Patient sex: F
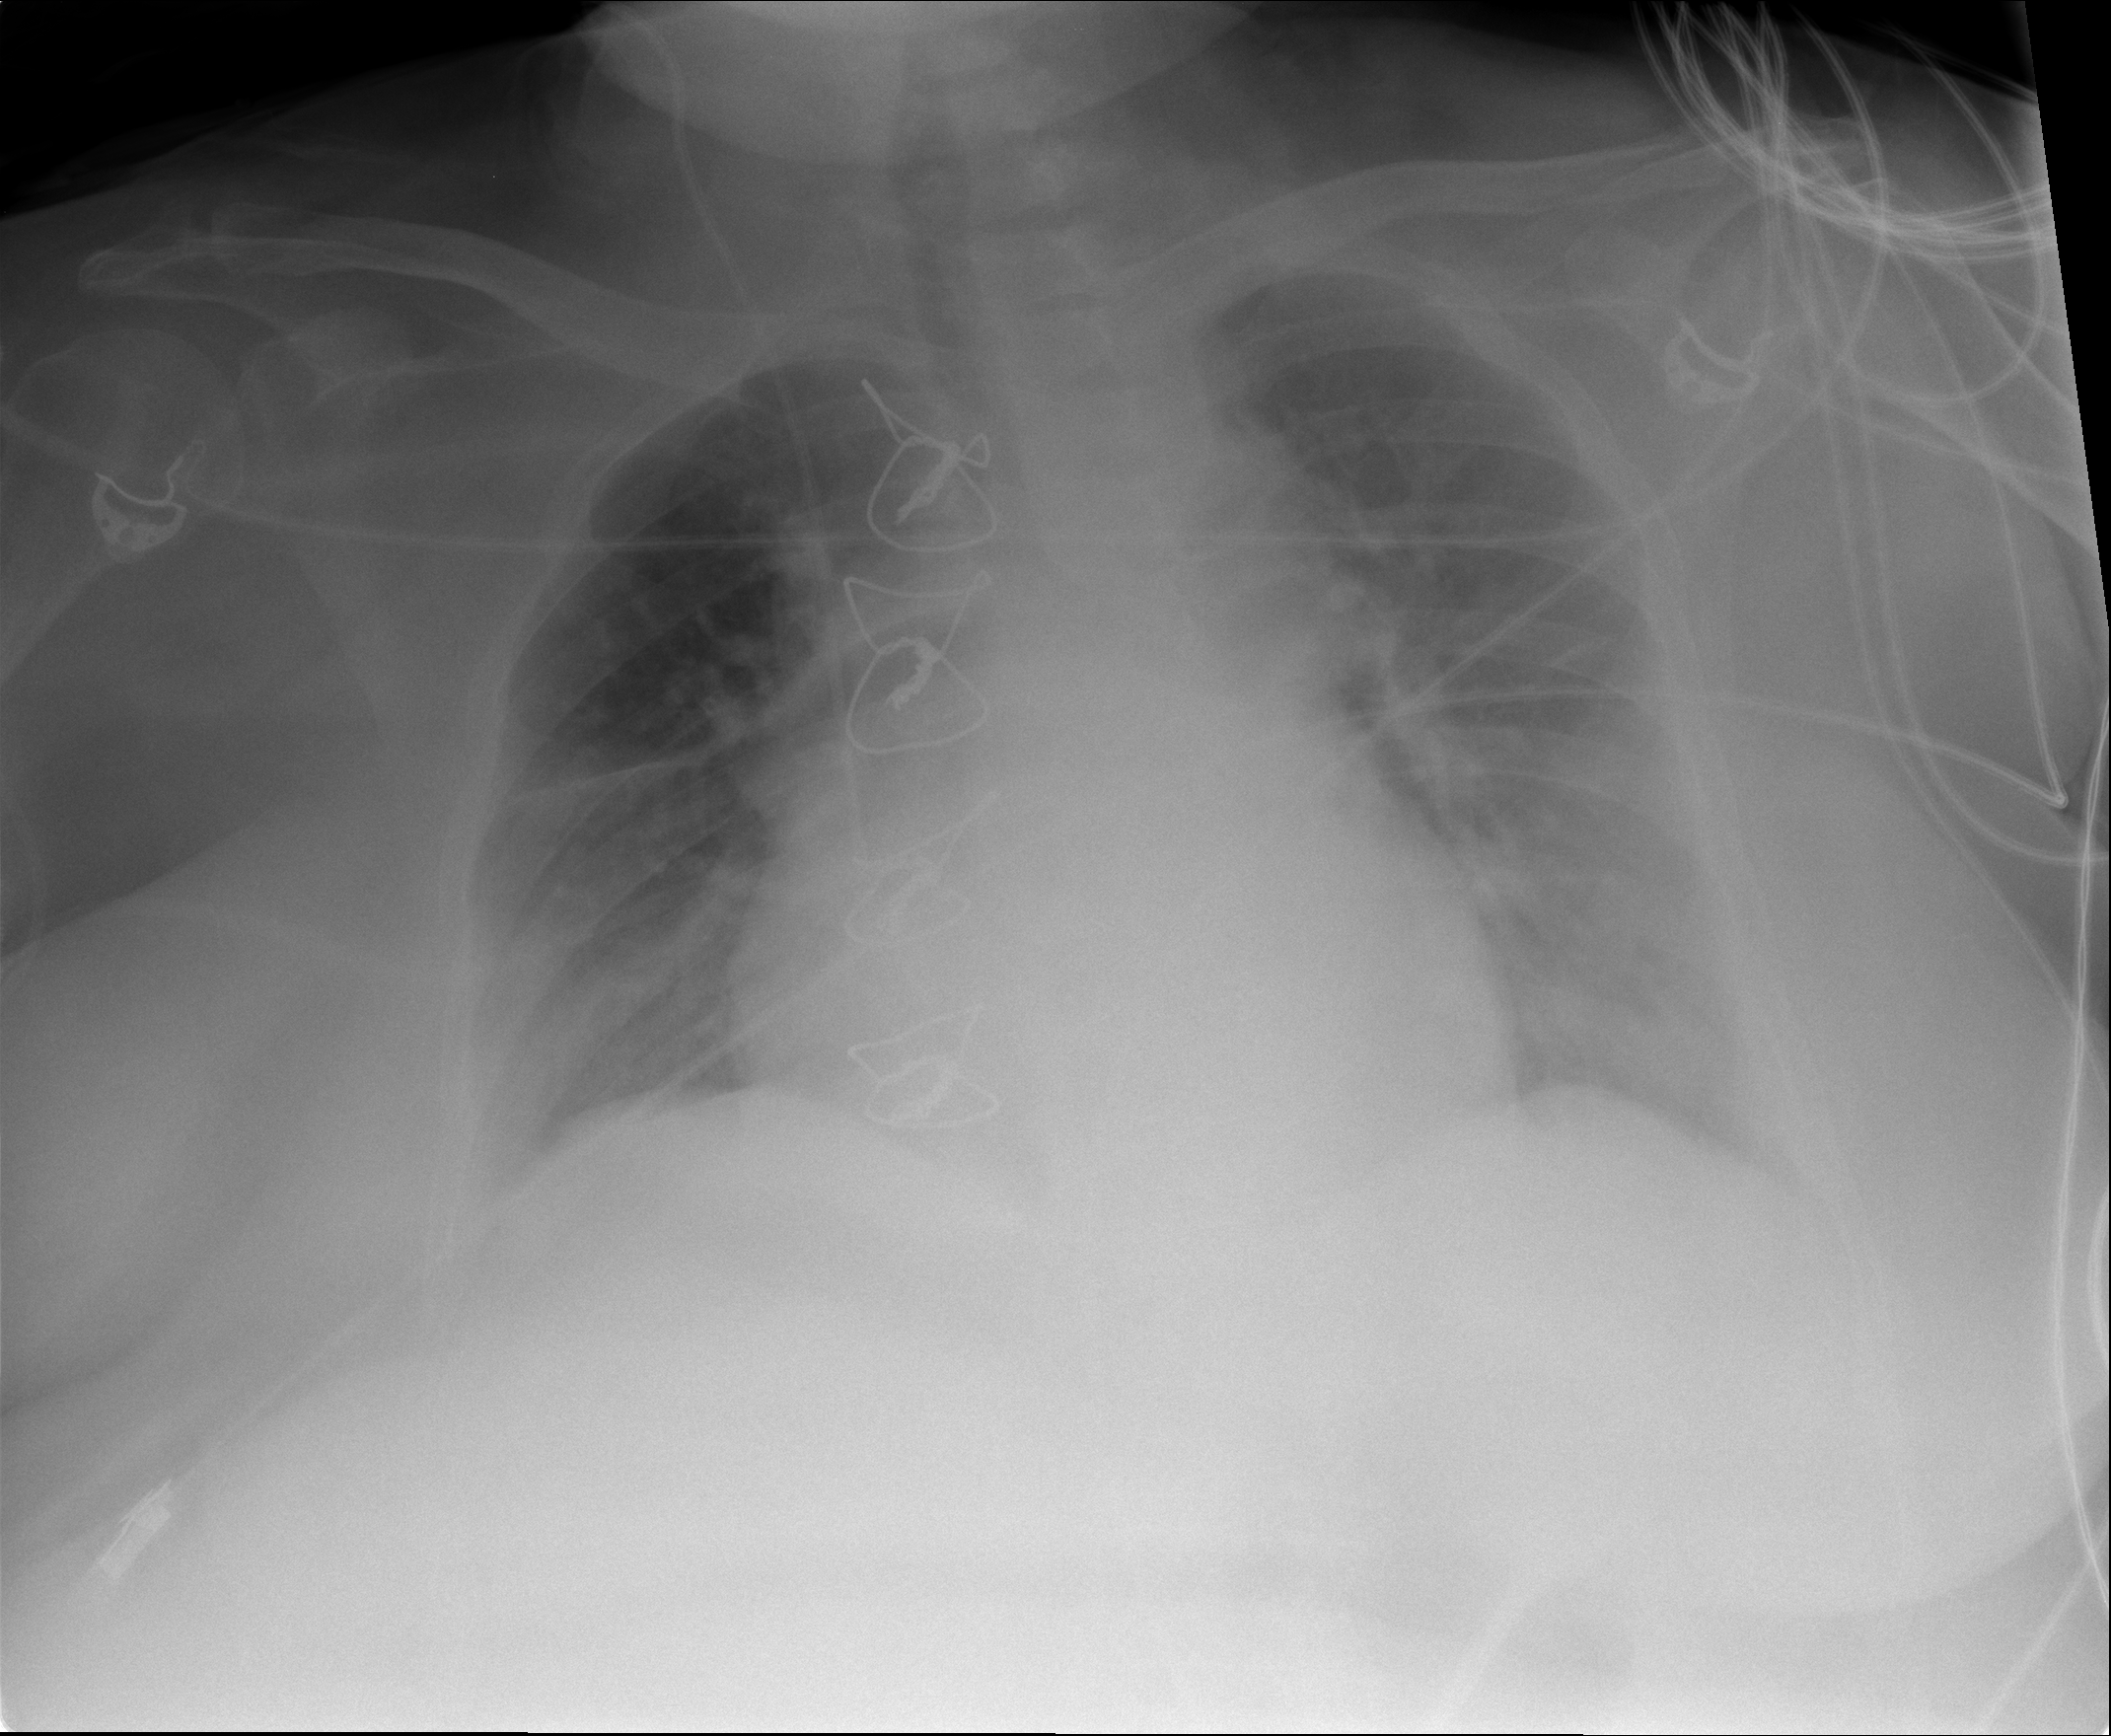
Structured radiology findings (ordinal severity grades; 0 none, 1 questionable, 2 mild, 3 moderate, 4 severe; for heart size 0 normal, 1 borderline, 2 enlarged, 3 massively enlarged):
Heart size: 2
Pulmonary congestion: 2
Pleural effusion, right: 2
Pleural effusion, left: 2
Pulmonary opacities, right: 2
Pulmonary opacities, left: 2
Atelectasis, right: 2
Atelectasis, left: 2